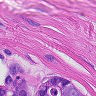
Metastatic tissue present: no